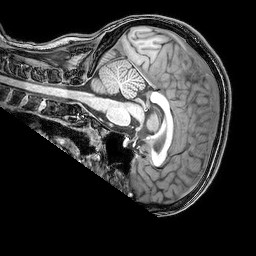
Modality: T1w
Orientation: sagittal
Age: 18
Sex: male